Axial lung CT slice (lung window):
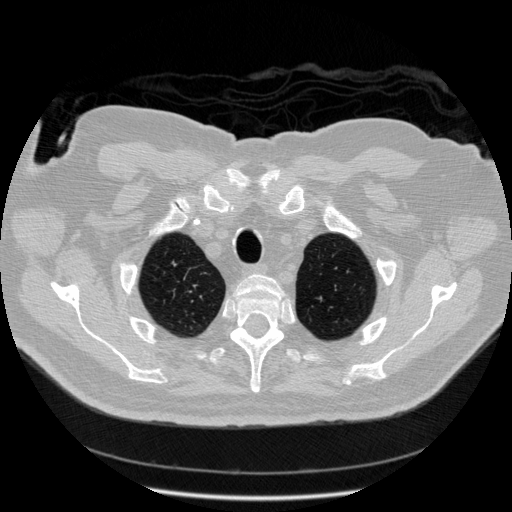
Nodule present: no